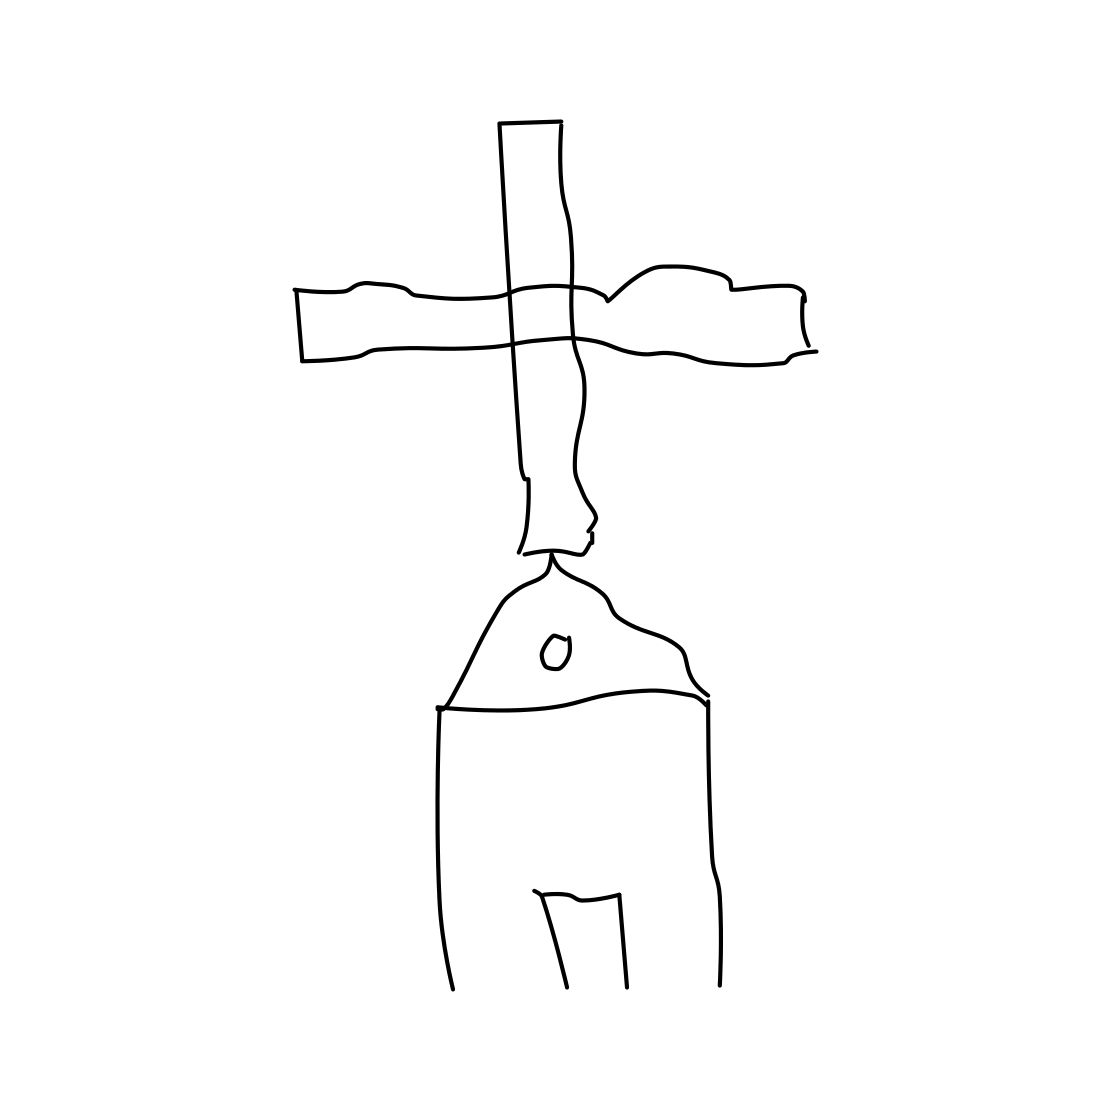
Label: church